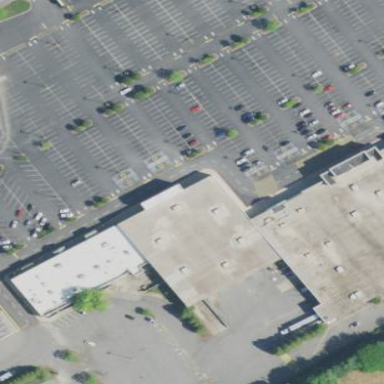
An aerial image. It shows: Commercial building.